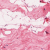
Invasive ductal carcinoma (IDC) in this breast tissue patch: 0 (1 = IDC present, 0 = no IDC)